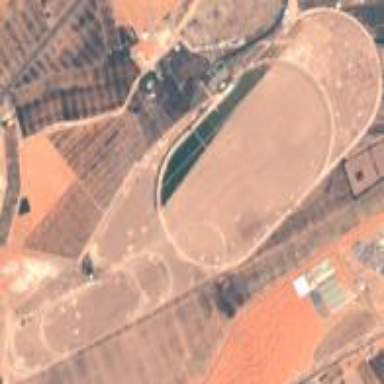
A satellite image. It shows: Scene of camel racing.